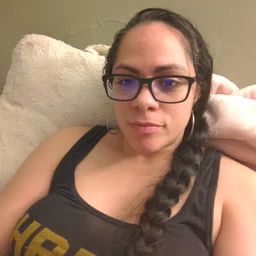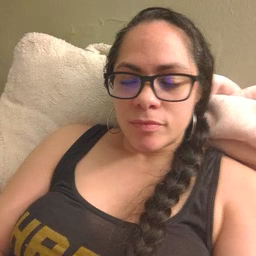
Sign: grandma